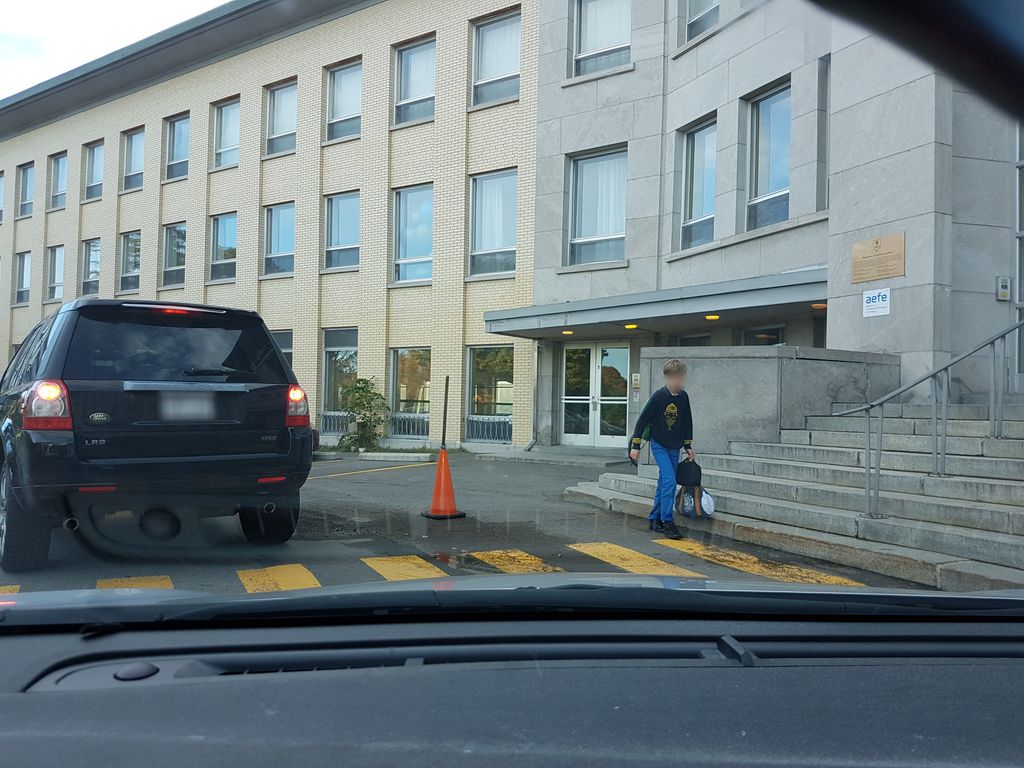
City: quebec_city